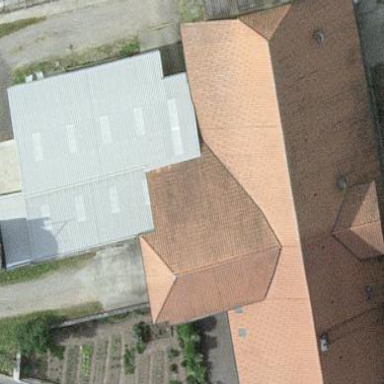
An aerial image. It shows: Farm building.